Question: today i hit a really annoing problem with wpf.
i just want to align Textblock controls(with different fontsize) at the bottom line.
'''
<StackPanel Grid.Row="0" Orientation="Horizontal">
<TextBlock Text="ABC" FontSize="12" VerticalAlignment="Bottom"/>
<TextBlock Text="QWERT" FontSize="24" VerticalAlignment="Bottom"/>
<TextBlock Text="XYZ" FontSize="18" VerticalAlignment="Bottom"/>
</StackPanel>
'''

what do i miss?
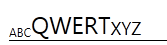
Answer: found a workaround. i have to use Run inside my TextBlock
'''
<StackPanel Grid.Row="0" Orientation="Horizontal">
<TextBlock VerticalAlignment="Bottom">
<Run FontSize="12">ABC</Run>
<Run FontSize="24">QWERT</Run>
<Run FontSize="18">XYZ</Run>
</TextBlock>
</StackPanel>
'''